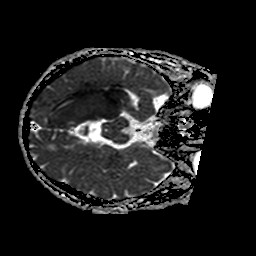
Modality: ADC
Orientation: axial
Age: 54
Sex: male
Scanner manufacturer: philips
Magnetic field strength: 1.5 T
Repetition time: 3.506 s
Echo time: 0.09257 s